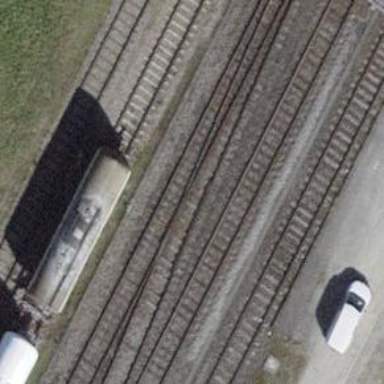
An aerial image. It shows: Single-track railway with electrified contact lines.